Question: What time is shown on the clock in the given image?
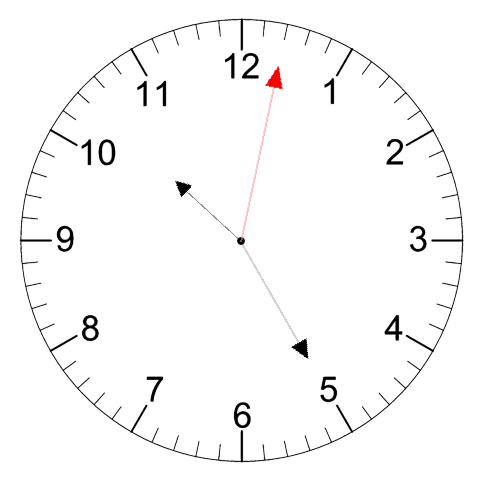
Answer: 10:25:02